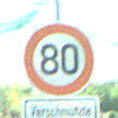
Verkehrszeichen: Geschwindigkeit80
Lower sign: HinweiseAufGefahrenDurchVerbaleAngabe4
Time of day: MorningAfternoon
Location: Roofed (Special)
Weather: PartlyCloudy
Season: NotSpecified
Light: Natural